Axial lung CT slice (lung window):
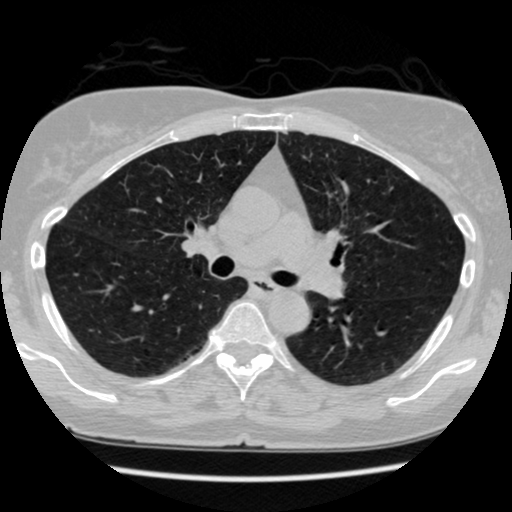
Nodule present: yes
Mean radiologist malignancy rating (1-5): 1